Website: apple
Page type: address-validator
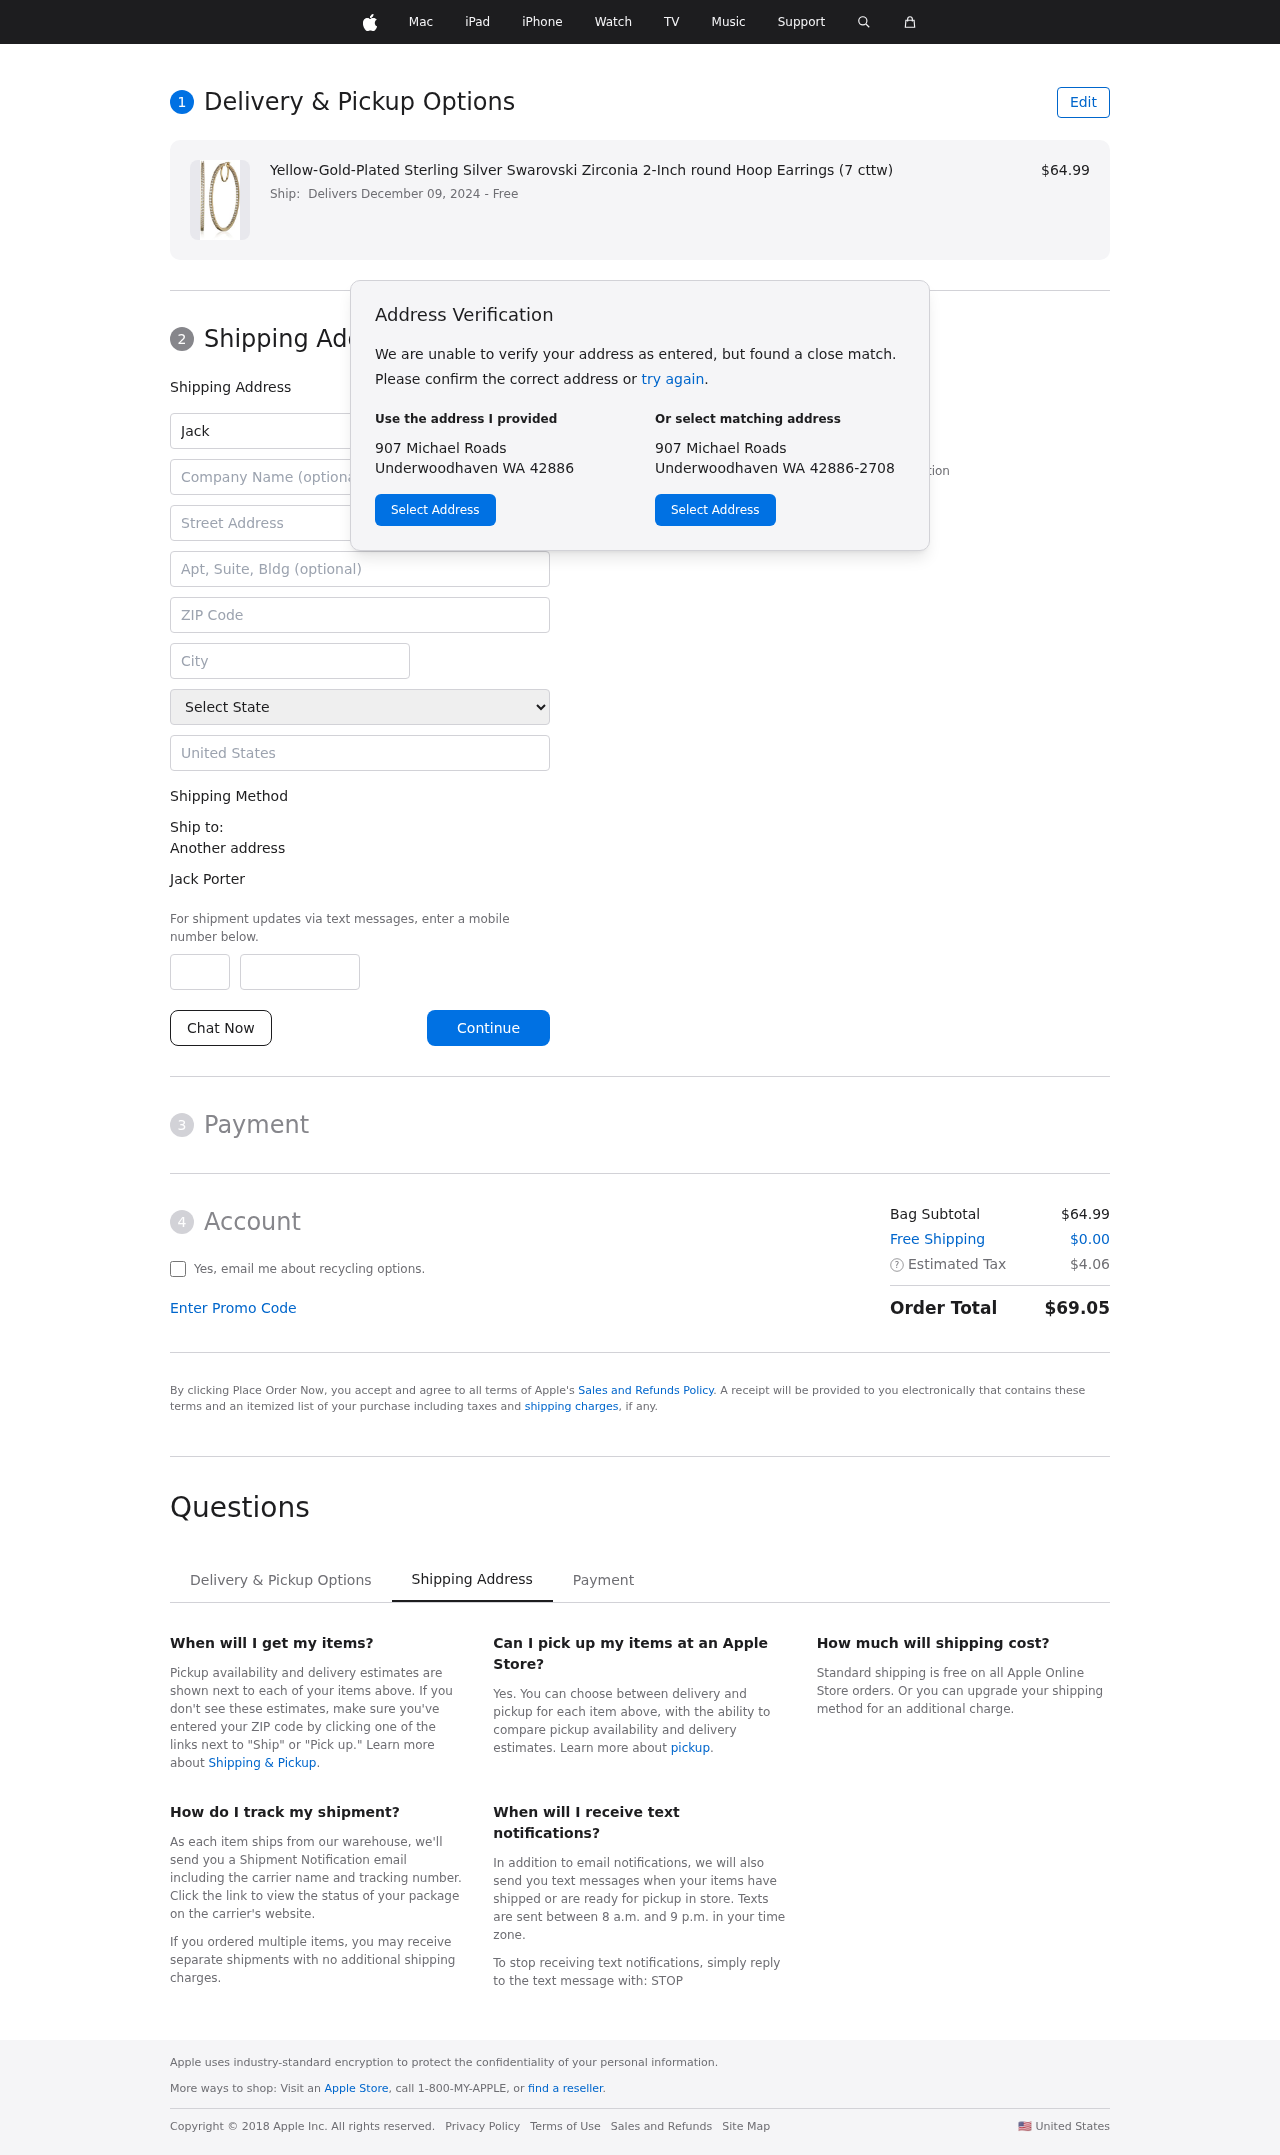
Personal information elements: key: PII_CITY
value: Underwoodhaven
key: PII_COMPANY
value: Mcneil-Bennett
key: PII_COUNTRY
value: United States
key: PII_FIRSTNAME
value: Jack
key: PII_FULLNAME
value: Jack Porter
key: PII_LASTNAME
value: Porter
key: PII_PHONE_AREA
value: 660
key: PII_PHONE_SUFFIX
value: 7504
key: PII_POSTCODE
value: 42886
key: PII_STATE
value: Washington
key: PII_STREET
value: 907 Michael Roads
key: PII_STREET2
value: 5414 Samuel Canyon Apt. 626
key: PII_CITY_STATE_ZIP
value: Underwoodhaven WA 42886
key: PII_STATE_ABBR
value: WA
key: PII_POSTCODE_FULL
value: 42886
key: PII_POSTCODE_NUMERIC
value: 42886
Product elements: key: PRODUCT1_NAME
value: Yellow-Gold-Plated Sterling Silver Swarovski Zirconia 2-Inch round Hoop Earrings (7 cttw)
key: PRODUCT1_PRICE
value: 64.99
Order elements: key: ORDER_DELIVERY_DATE
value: Delivers December 09, 2024
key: ORDER_SUBTOTAL
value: $64.99
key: ORDER_SHIPPING_COST
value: $0.00
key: ORDER_TAX
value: $4.06
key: ORDER_TOTAL
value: $69.05